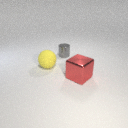
small gray metal cylinder behind large red metal cube